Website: ulta-beauty
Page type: payment
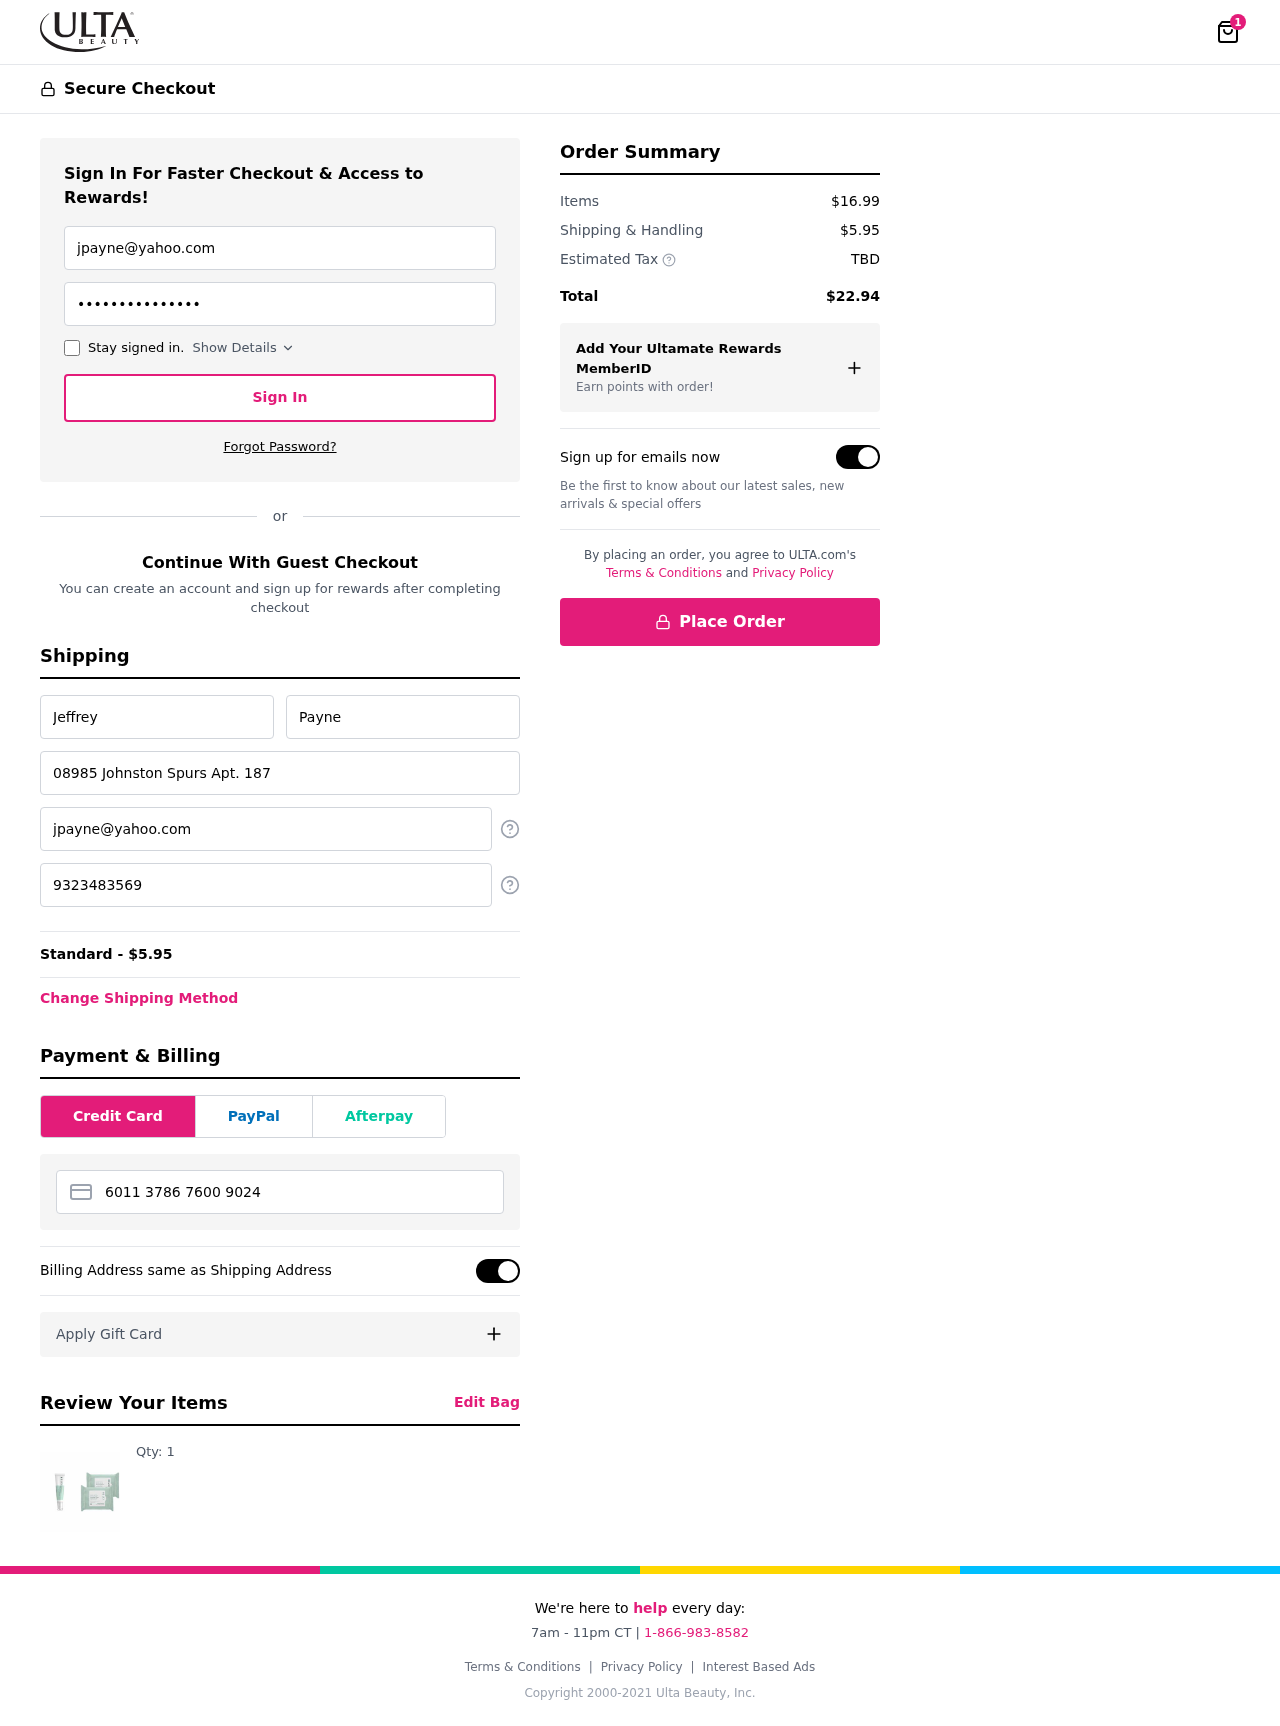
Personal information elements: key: PII_CARD_NUMBER
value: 6011 3786 7600 9024
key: PII_EMAIL
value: jpayne@yahoo.com
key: PII_FIRSTNAME
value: Jeffrey
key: PII_LASTNAME
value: Payne
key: PII_PHONE
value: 9323483569
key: PII_STREET
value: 08985 Johnston Spurs Apt. 187
Product elements: key: PRODUCT1_QUANTITY
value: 1
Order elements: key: ORDER_NUM_ITEMS
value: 1
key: ORDER_SHIPPING_COST
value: $5.95
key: ORDER_SHIPPING_COST
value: Standard - $5.95
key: ORDER_SUBTOTAL
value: $16.99
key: ORDER_TAX
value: TBD
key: ORDER_TOTAL
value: $22.94